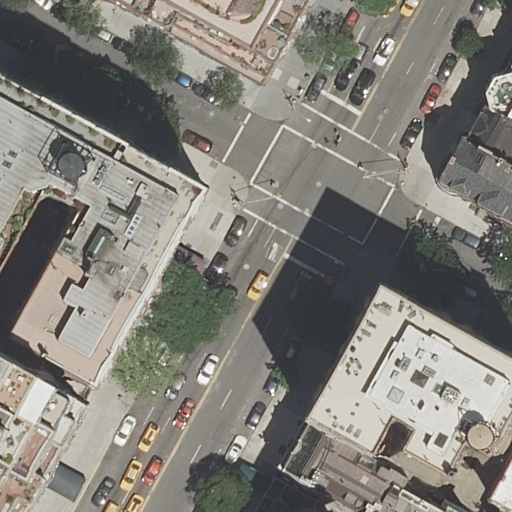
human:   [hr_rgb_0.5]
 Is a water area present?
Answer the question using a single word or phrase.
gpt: no

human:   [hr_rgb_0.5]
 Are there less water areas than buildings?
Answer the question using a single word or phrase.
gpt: yes

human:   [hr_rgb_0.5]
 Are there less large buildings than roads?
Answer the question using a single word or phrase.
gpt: no

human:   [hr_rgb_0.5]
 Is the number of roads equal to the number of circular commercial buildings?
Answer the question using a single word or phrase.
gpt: no

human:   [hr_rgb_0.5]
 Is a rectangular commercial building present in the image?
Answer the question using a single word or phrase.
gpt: no

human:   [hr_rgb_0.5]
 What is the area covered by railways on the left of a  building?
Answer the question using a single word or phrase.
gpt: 0m2

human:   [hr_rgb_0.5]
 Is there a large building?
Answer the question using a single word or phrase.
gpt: yes

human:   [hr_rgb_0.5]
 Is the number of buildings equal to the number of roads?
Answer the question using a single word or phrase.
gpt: no

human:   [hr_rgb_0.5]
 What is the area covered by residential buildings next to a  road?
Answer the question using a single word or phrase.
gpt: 6178m2

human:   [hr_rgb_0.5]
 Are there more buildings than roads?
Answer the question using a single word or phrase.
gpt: yes

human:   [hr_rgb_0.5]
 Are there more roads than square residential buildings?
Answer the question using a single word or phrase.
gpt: yes

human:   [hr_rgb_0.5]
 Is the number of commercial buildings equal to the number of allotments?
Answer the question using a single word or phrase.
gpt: yes

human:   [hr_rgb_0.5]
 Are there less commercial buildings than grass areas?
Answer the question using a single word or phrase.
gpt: no

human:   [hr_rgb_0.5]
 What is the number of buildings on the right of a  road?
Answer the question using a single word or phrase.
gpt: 6

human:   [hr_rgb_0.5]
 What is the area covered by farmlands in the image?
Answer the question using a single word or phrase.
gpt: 0m2

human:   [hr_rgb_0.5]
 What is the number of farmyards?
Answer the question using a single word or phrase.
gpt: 0

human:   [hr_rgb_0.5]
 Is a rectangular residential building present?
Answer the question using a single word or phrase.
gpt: yes

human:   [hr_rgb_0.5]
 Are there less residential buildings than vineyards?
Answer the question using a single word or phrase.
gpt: no

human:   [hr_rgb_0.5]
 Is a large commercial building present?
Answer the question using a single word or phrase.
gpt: no

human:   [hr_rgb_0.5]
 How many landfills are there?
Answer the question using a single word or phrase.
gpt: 0

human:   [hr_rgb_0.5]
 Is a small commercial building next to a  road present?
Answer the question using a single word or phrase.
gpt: no

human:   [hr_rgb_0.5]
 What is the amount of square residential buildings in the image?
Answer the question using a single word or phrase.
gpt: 0

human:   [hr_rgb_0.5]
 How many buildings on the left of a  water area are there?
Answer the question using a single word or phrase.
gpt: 0

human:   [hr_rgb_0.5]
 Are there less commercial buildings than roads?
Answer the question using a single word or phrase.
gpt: yes

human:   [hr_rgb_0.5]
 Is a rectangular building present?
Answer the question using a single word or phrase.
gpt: yes

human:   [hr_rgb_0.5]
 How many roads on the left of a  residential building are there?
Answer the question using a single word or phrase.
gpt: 2

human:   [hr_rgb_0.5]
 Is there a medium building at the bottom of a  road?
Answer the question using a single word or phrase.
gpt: yes

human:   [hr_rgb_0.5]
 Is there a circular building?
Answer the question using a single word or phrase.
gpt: no

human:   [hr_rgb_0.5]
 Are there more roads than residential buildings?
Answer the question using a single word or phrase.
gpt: no

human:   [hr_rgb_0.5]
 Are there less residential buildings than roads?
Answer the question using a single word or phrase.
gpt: no

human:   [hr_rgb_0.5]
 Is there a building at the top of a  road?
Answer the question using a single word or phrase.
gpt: yes

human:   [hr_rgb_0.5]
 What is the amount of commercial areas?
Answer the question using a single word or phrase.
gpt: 0

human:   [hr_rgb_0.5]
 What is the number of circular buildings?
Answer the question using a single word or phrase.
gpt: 0

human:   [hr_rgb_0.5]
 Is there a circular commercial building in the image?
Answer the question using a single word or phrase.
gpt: no

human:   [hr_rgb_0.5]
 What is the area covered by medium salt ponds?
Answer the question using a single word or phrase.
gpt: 0m2

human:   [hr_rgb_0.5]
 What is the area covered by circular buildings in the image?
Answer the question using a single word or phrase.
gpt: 0m2